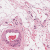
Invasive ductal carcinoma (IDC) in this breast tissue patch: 0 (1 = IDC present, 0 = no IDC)